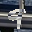
Label: 9